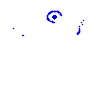
Particle: electron